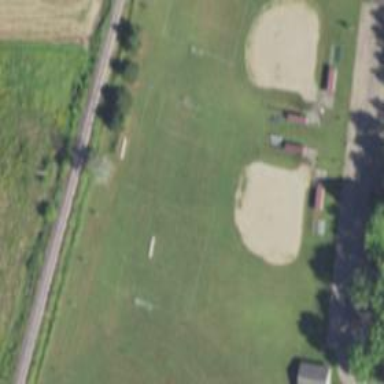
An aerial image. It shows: Soccer pitch for leisure land activities.